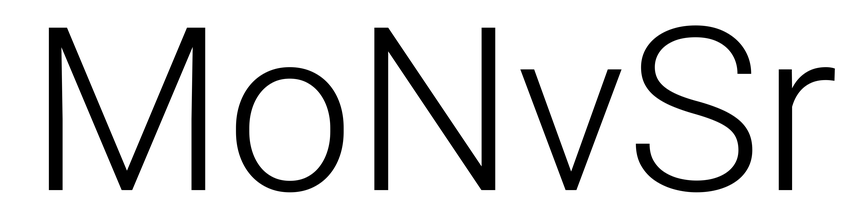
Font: Roboto_Light